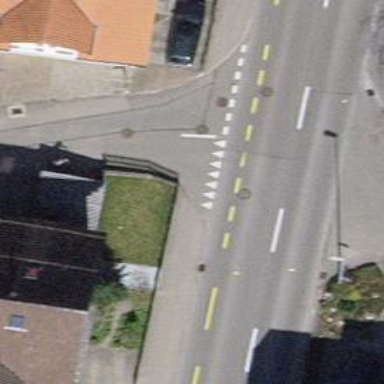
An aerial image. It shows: Road with "give way" sign.